Field crop: maize
Growth stage: 2
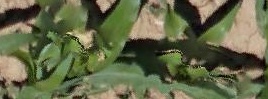
Species: maize